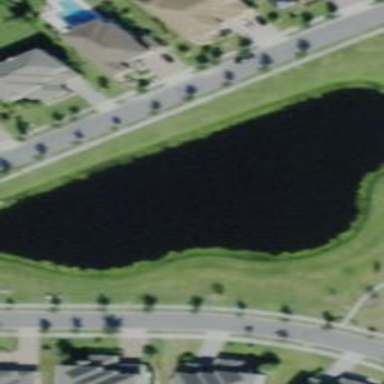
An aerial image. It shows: Serene pond surrounded by nature.